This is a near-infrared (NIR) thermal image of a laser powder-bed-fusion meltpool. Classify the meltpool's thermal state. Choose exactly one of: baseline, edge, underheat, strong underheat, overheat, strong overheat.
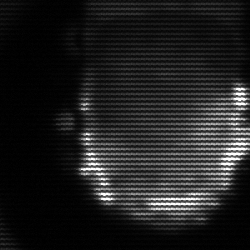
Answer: baseline